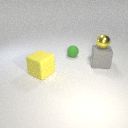
small green rubber sphere behind large gray rubber cube